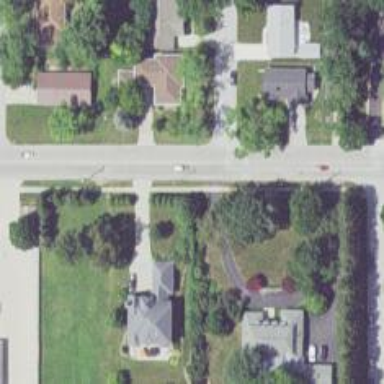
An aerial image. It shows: Residential area consisting of single-family homes.